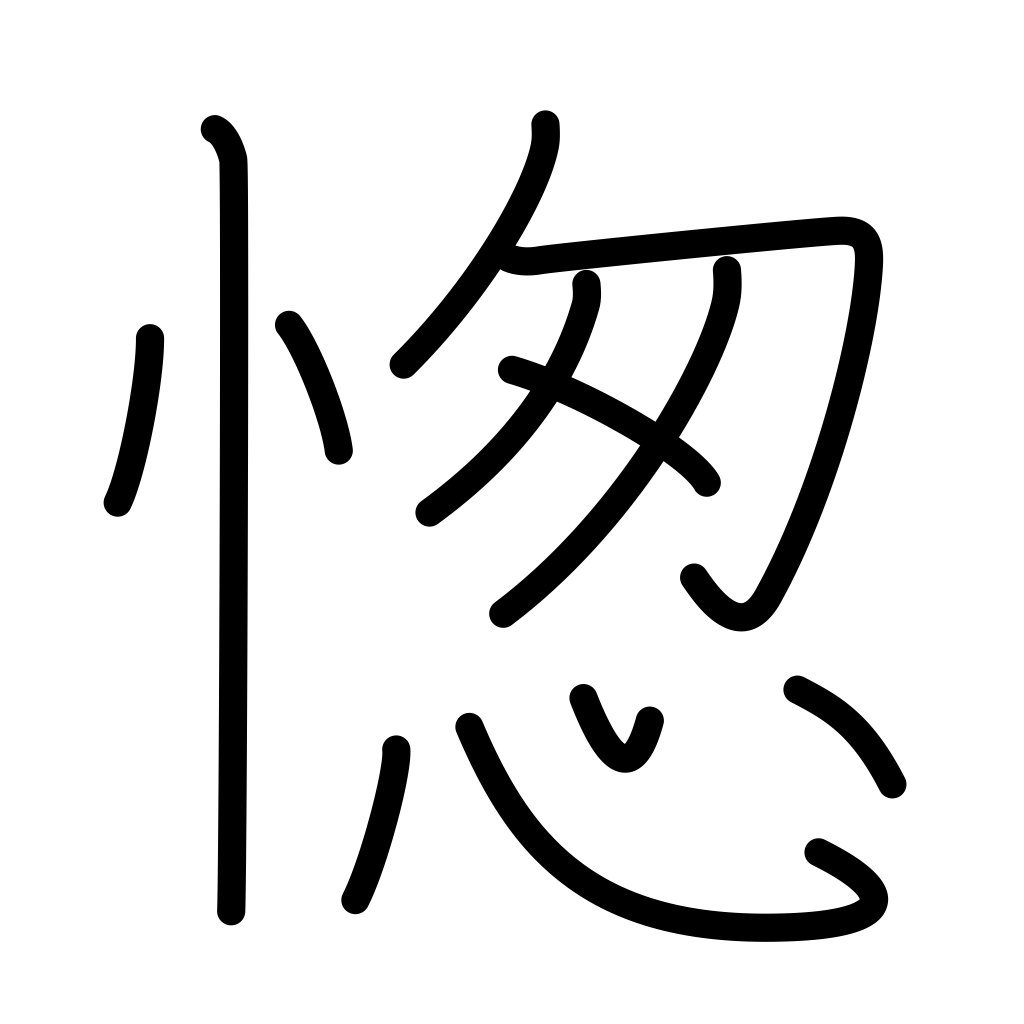
Meaning: meaningless, foot race